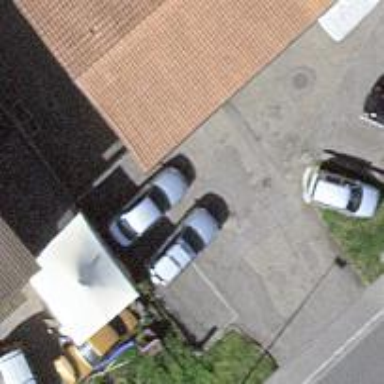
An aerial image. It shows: Parking aisle designated as service road.